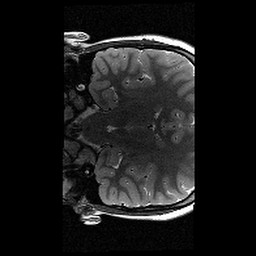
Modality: T2w
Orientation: coronal
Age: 10
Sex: female
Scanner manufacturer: siemens
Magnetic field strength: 3 T
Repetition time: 9.23 s
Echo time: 0.067 s